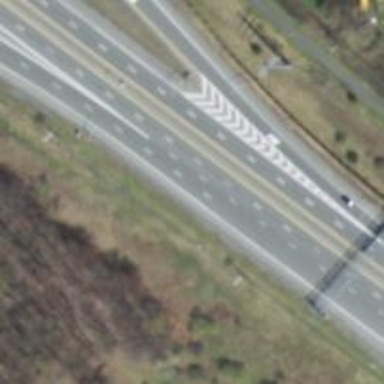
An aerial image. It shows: This image shows trunk highway that functions as expressway.